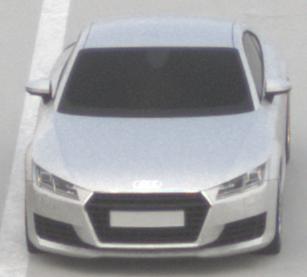
Make: Audi
Model: TT Coupé 1.8 TFSI
Detailed model: TT (8S) Coupé
Model produced from: 2015/08
Model produced until: 2018/06
Doors: 3
Color: white
Road condition: dry road
Daytime: midday
Contrast: low contrast